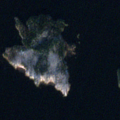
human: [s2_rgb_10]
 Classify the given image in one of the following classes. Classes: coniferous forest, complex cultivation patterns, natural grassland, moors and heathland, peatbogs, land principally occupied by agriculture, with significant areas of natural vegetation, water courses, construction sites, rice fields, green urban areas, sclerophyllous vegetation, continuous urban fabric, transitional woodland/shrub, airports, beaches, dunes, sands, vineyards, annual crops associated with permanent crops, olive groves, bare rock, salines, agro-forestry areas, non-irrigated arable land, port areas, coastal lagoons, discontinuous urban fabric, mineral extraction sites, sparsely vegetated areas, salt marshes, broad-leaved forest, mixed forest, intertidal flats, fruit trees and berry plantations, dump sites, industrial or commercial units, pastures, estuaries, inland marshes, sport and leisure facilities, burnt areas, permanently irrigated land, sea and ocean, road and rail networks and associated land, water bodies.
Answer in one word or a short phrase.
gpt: mixed forest, water bodies